Group 1:
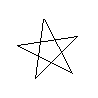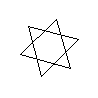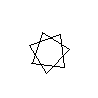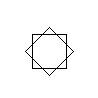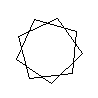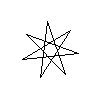
Group 2:
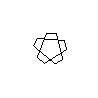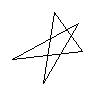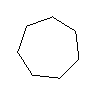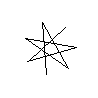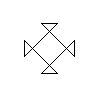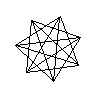
Rule separating the two groups: Regular star polygon vs. not so.
Concepts: tracing_line_or_curve, vertex_of_meeting_lines, write_in_single_stroke
Author: Aaron David Fairbanks